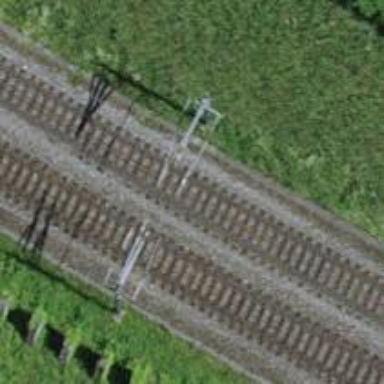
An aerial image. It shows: Single-track electrified railway with contact line.